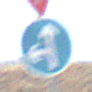
Verkehrszeichen: VorgeschriebeneFahrtrichtungGeradeausOderLinks
Zusatzzeichen oben: VorfahrtGewaehren
Umgebung: Outdoor, RoadRail
Tageszeit: Midday
Wetter: Clear
Licht: Natural
Jahreszeit: Summer
Kontrast: HighContrast